Question: I don't have any strong background in coding using sql so I always depend on stackoverflow and google for answers.
So I wanted to create multiple named ranges with the names dependent on values in Column A and with the "refer to" (Range) dependent on Column B.
I have managed to crunch some codes and they can create the named range for me but I can't seem to find a way to make vba do it row by row.
Here are my columns:

And here is my vba code:
'''
Sub createNamedRange()
Dim myWorksheet As Worksheet
Dim myRangeName As String
Set myWorksheet = ActiveWorkbook.ActiveSheet
myRangeName = myWorksheet.Range("A1").Value
ThisWorkbook.Names.Add Name:=myRangeName, RefersTo:=myWorksheet.Range("B1").Text
End Sub
'''
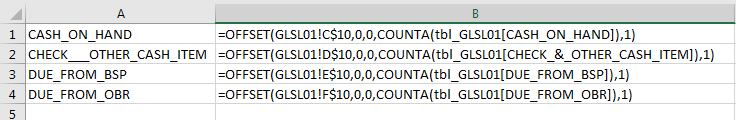
Answer: So what you want to do is loop thrue all your rows, right?
I adjustet your code with a <URL>. It loops thrue your rows 1 to 4. If you want to loop thru more rows just adjust the loop settings. Hope it works for you.
'''
Sub createNamedRange()
Dim myWorksheet As Worksheet
Dim myRangeName As String
Dim row As Long
Set myWorksheet = ActiveWorkbook.ActiveSheet
For row = 1 To 4
myRangeName = myWorksheet.Cells(row, 1).Value
ThisWorkbook.Names.Add Name:=myRangeName, RefersTo:=myWorksheet.cells(row,2).Text
Next
End Sub
'''